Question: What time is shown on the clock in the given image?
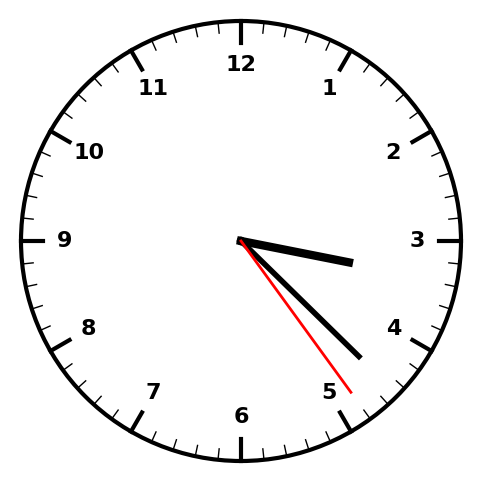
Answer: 03:22:24